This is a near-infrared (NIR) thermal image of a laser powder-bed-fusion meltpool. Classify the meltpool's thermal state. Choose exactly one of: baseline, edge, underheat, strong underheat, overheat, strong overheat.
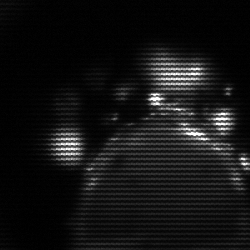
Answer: edge